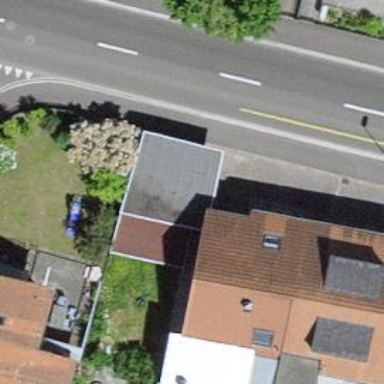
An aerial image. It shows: Carport structure.